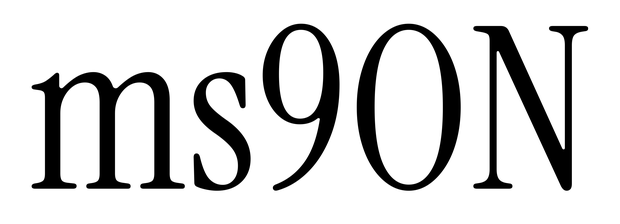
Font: InstrumentSerif-Regular